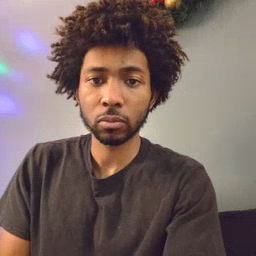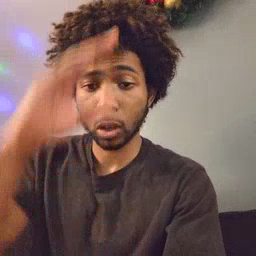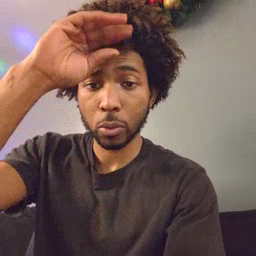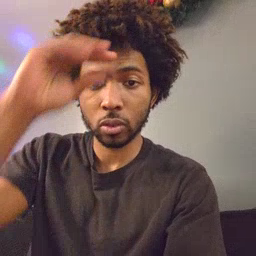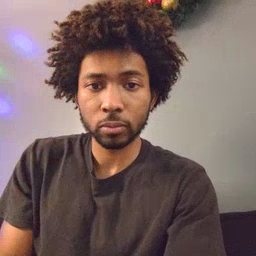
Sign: boy